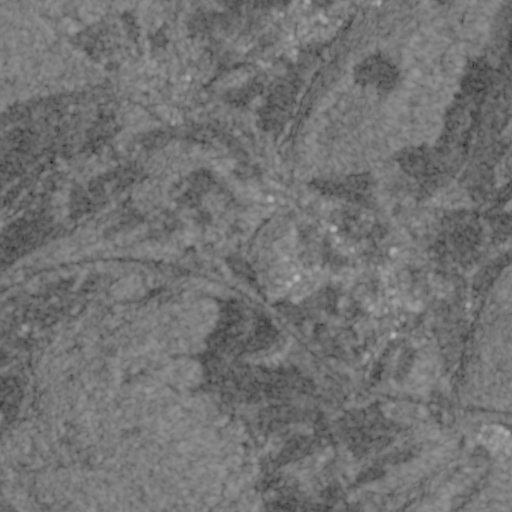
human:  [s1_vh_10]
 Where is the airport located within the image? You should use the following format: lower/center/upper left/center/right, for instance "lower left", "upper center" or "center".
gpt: The airport is located in the lower left of the image.
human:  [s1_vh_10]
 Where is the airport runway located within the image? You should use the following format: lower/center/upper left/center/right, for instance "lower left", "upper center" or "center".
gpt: The airport runway is located in the lower left of the image.
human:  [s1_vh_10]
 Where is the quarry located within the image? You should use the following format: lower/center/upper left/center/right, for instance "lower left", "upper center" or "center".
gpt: The quarry is located in the upper left of the image.
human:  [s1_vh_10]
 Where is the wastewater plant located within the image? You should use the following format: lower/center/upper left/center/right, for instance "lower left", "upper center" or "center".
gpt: The wastewater plant is located in the center right of the image.
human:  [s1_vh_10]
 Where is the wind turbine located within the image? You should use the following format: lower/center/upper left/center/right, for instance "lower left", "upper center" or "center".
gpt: The wind turbine is located in the lower left of the image.
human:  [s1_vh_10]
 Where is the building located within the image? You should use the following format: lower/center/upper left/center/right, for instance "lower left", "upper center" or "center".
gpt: There is no building in the image.

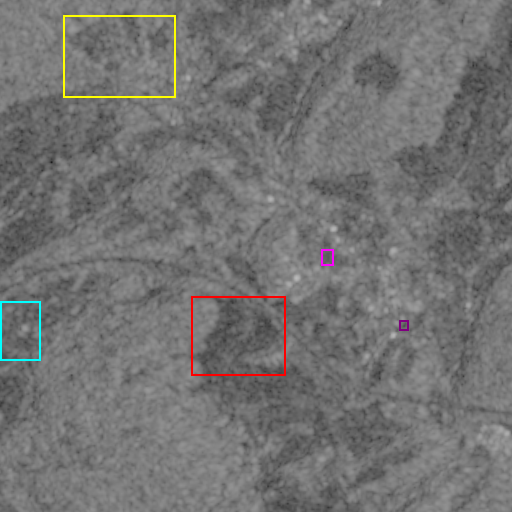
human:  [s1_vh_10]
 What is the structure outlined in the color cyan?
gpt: The structure outlined in cyan is an airport.
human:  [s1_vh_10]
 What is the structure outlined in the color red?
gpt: The structure outlined in red is a crop field.
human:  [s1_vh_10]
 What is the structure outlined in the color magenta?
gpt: The structure outlined in magenta is a park.
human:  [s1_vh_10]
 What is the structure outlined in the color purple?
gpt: The structure outlined in purple is a parking lot.
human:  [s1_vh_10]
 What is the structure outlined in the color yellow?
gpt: The structure outlined in yellow is a quarry.
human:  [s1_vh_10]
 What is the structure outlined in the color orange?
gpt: There is no orange outline.